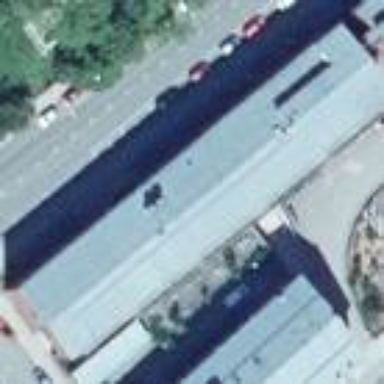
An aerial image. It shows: Commercial building with gabled roof.